Question: I added flyway library to my spring project. I configurated it and wrote some instuctions, project compiles but flyway does not insert values provided into data base.
Config of application.yml:
'''
flyway:
baseline-on-migrate: true
enabled: false
'''
Impl:
[ressource folder]

SQL instructions that must be insert:
'''
insert role(name) values ('ROLE_USER');
insert role(name) values ('ROLE_ADMIN');
'''
But after running application, they dont figure in database. The table is being created but fields are null.
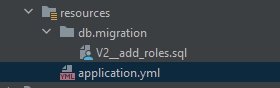
Answer: I fixed bug. I just had to change 'enabled' to true:
'''
enabled: true
'''